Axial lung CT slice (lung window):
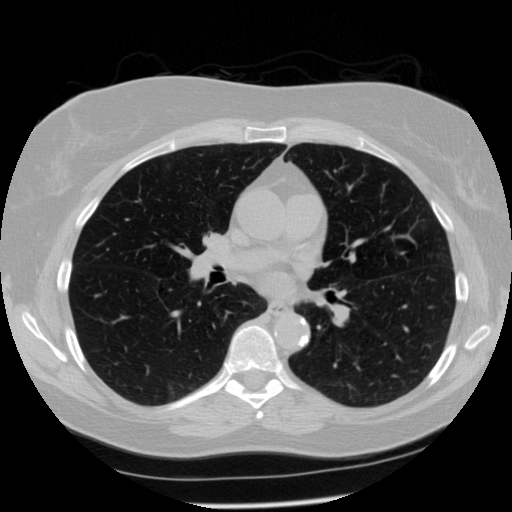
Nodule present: no